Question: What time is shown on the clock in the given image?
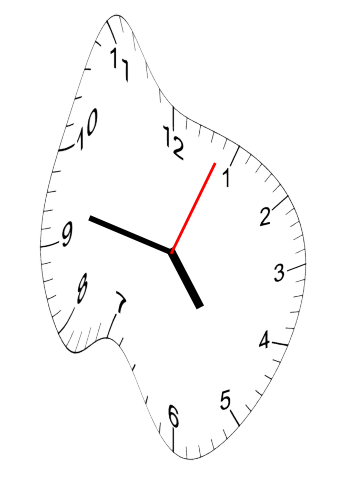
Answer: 04:47:04